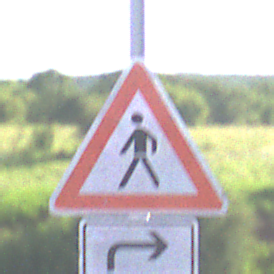
Verkehrszeichen: FussgaengerRechts
Zusatzzeichen unten: RichtungsangabeDurchPfeile5
Umgebung: Outdoor, RoadRail
Tageszeit: MorningAfternoon
Wetter: PartlyCloudy
Licht: Natural
Jahreszeit: NotSpecified
Kontrast: HighContrast